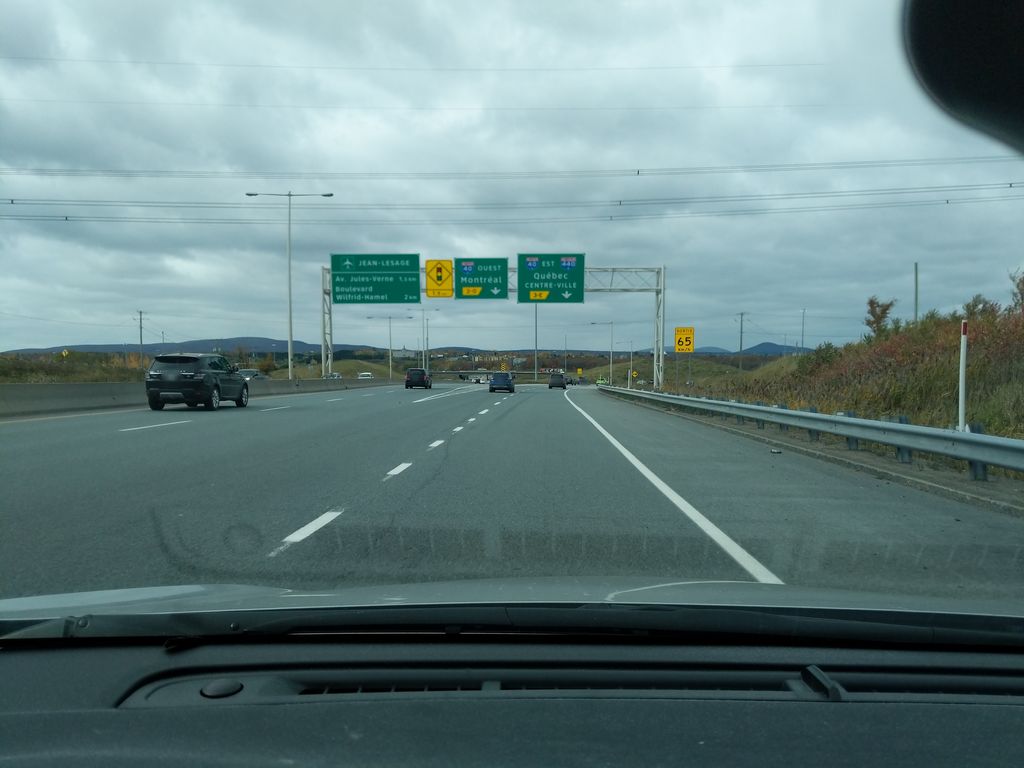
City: quebec_city